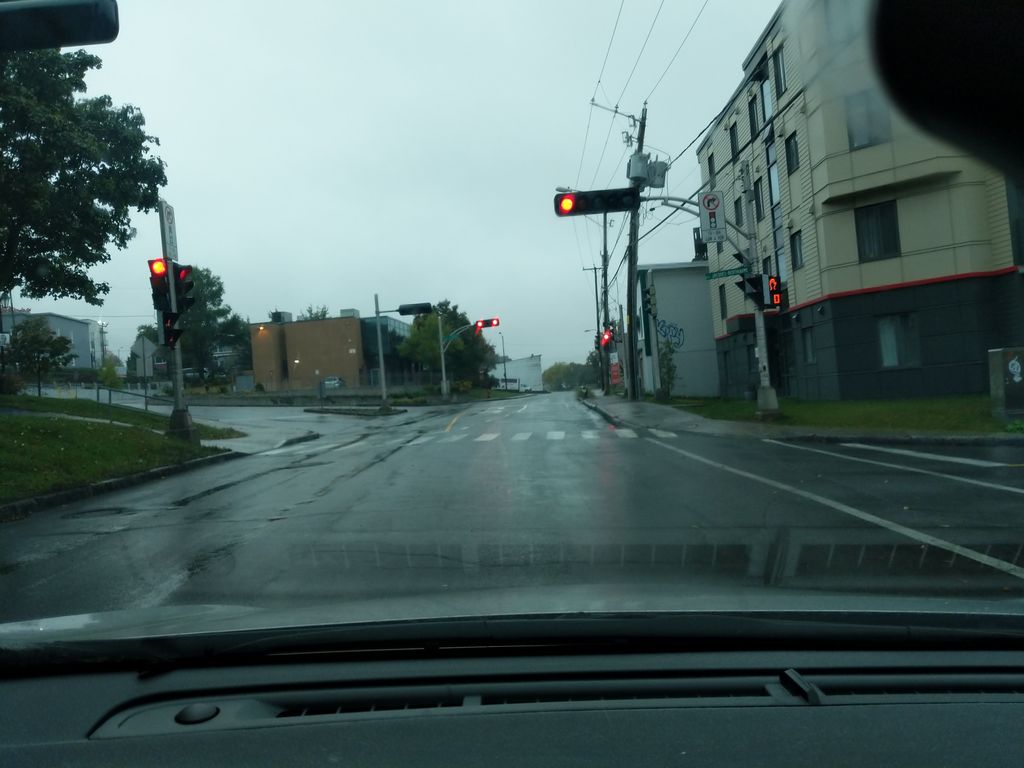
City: quebec_city